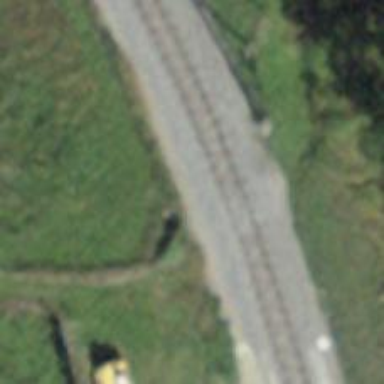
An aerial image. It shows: Crossing for the railway.